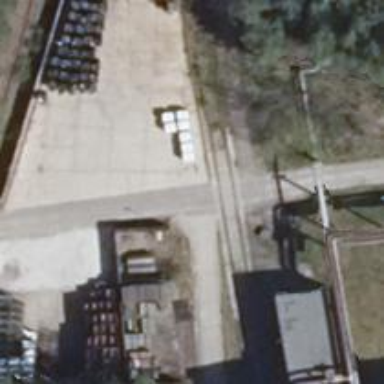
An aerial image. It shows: Loading ramp for railways with paved surface.